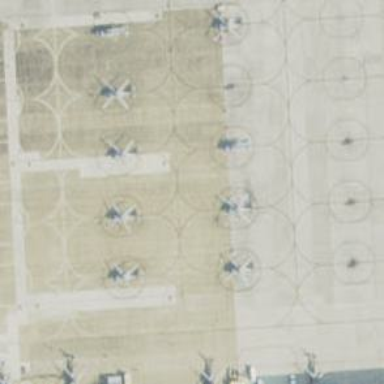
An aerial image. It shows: Image of taxiway at airport.